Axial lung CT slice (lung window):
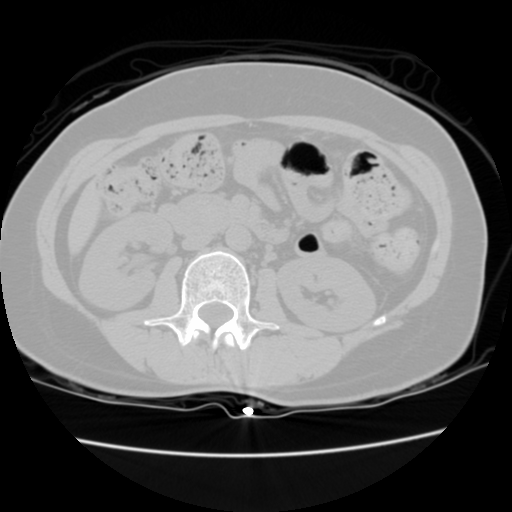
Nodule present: no